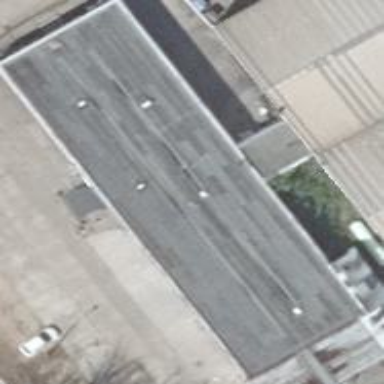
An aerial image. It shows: Flat-roofed commercial building with tar paper roof.